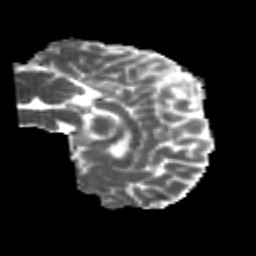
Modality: MD
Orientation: sagittal
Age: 24
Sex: male
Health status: healthy
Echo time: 0.074 s